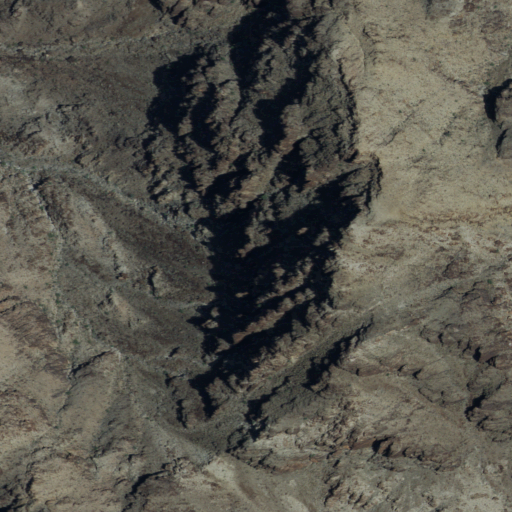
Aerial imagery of mountain in California named Mount Barrow containing shrub and grassland